Question: I got an assignment that i have to make a programm in Java that takes an Image.Creates 3 Buttons named(Align left,right and center).2 textfields Width and Height that i can input numbers there and a button resize.The 4 buttons(align left,right,center and resize) have to change the image place to left right or center and resize the image as the numbers were given respectively

I have written the code just for going left but i cant figure what to do...I also have no idea what to do on resizing...Can someone help me?
'''
import java.awt.*;
import javax.swing.*;
import java.awt.event.*;
import java.awt.Graphics;
import java.awt.image.BufferedImage;
import java.io.File;
import java.io.IOException;
import java.util.logging.Level;
import java.util.logging.Logger;
import javax.imageio.ImageIO;
import javax.swing.JPanel;
public class Destructor extends JFrame implements ActionListener {
private JButton red, blue, white, resize;
public Destructor(String title) {
super(title);
Container contentPane = this.getContentPane();
this.setDefaultCloseOperation(WindowConstants.EXIT_ON_CLOSE);
red = new JButton("Align Left");
//red.addActionListener(this);
blue = new JButton("Align Center");
blue.addActionListener(this);
white = new JButton("Align Right");
white.addActionListener(this);
//read the Image
// try {
// BufferedImage pic1 = ImageIO.read(new File("PewPew.jpg"));
//JLabel picLabel = new JLabel(new ImageIcon( pic1 ));
//add( picLabel );
ImageIcon pic1 = new ImageIcon("PewPew.jpg");
add(new JLabel(pic1));
// } catch (IOException ex) {
// handle exception...
// }
//Action LIsteners
//add the buttons to the frame
JPanel north = new JPanel();
north.add(red);
north.add(blue);
north.add(white);
contentPane.add(north, BorderLayout.NORTH);
//THe Under Panel
JPanel south = new JPanel();
south.setLocation(250, 30);
resize = new JButton("Resize");
JLabel Width = new JLabel("Width :");
JLabel Height = new JLabel("Height :");
//The text field
JTextField times = new JTextField();
JTextField times2 = new JTextField();
Width.setLabelFor(times);
Height.setLabelFor(times2);
Width.setLocation(120, 0);
south.add(Width);
south.add(times, BorderLayout.NORTH);
south.add(Height);
south.add(times2, BorderLayout.SOUTH);
south.add(resize);
contentPane.add(south, BorderLayout.SOUTH);
GridLayout lay2 = new GridLayout(3, 2);
south.setLayout(lay2);
//create a menu bar and attach it to this JFrame
JMenuBar menuBar = new JMenuBar();
this.setJMenuBar(menuBar);
JMenu fileMenu = new JMenu("Options");
menuBar.add(fileMenu);
JMenuItem redMenuItem = new JMenuItem("Reset");
fileMenu.add(redMenuItem);
}
//Trying to move the picture to the left
public void actionPerformed(ActionEvent a) {
contentPane.add(pic1, BorderLayout.NORTH);
}
public static void main(String[] args) {
Destructor f = new Destructor("Image App");
f.setSize(600, 600);
f.setVisible(true);
}
}
'''
Also i tried to change it a bit by changing the URL image loading with my image by doing
'imageLabel = new JLabel(new ImageIcon("PewPew.jpg"));' and it works too.The Resize is gonna be done kinda the same way that its aligned left though i should "link" the text field numbers right?I need to also make a setPreferedSize and somehow get the width and height of textfields?
'''
import java.awt.*;
import java.awt.event.*;
import java.net.MalformedURLException;
import java.net.URL;
import javax.swing.*;
/** @see http://stackoverflow.com/a/<PHONE>/230513 */
public class AlignImage extends JPanel {
private JPanel controlPanel = new JPanel();
private JLabel imageLabel;
public AlignImage() {
super(new GridLayout());
try {
imageLabel = new JLabel(new ImageIcon(new URL(
"http://sstatic.net/stackoverflow/img/logo.png")));
} catch (MalformedURLException ex) {
ex.printStackTrace(System.err);
}
this.add(imageLabel);
controlPanel.add(new JButton(new AbstractAction("Align Left") {
@Override
public void actionPerformed(ActionEvent e) {
align(JLabel.LEFT);
}
}));
controlPanel.add(new JButton(new AbstractAction("Align Center") {
@Override
public void actionPerformed(ActionEvent e) {
align(JLabel.CENTER);
}
}));
controlPanel.add(new JButton(new AbstractAction("Align Right") {
@Override
public void actionPerformed(ActionEvent e) {
align(JLabel.RIGHT);
}
}));
}
@Override
public Dimension getPreferredSize() {
int w = 3 * imageLabel.getIcon().getIconWidth() / 2;
int h = 3 * imageLabel.getIcon().getIconHeight() / 2;
System.out.println(w + " " + h);
return new Dimension(w, h);
}
private void align(int alignment) {
imageLabel.setHorizontalAlignment(alignment);
}
public static void main(String[] args) {
EventQueue.invokeLater(new Runnable() {
@Override
public void run() {
JFrame f = new JFrame("Align Left");
f.setDefaultCloseOperation(WindowConstants.EXIT_ON_CLOSE);
AlignImage ai = new AlignImage();
f.add(ai, BorderLayout.CENTER);
f.add(ai.controlPanel, BorderLayout.NORTH);
f.pack();
f.setLocationRelativeTo(null);
f.setVisible(true);
JFrame f1 = new JFrame("Align Center");
f1.setDefaultCloseOperation(WindowConstants.EXIT_ON_CLOSE);
JFrame f2 = new JFrame("Align Right");
f.setDefaultCloseOperation(WindowConstants.EXIT_ON_CLOSE);
f2.add(ai, BorderLayout.CENTER);
f2.add(ai.controlPanel, BorderLayout.NORTH);
f2.pack();
f2.setLocationRelativeTo(null);
f2.setVisible(true);
f1.add(ai, BorderLayout.CENTER);
f1.add(ai.controlPanel, BorderLayout.NORTH);
f1.pack();
f1.setLocationRelativeTo(null);
f1.setVisible(true);
;
}
});
}
}
'''
Edit 2: I made a programm that comes closer to what i need to do.I try to add the menu too like the original programm MenuBar menuBar = new JMenuBar();
'''
this.setJMenuBar(menuBar);
JMenu fileMenu = new JMenu("Options");
menuBar.add(fileMenu);
JMenuItem redMenuItem = new JMenuItem("Reset");
fileMenu.add(redMenuItem);
'''
and i get an error that does not recognize this.setJMenuBar.Also i tried many ways and i cant make the 3 buttons go north and the resize and textfields go south...What i am doing wrong?Code:
'''
import java.awt.*;
import java.awt.event.*;
import java.net.MalformedURLException;
import java.net.URL;
import javax.swing.*;
/** @see http://stackoverflow.com/a/<PHONE>/230513 */
public class AlignImage extends JPanel {
private JPanel controlPanel = new JPanel();
private JLabel imageLabel;
public AlignImage() {
super(new GridLayout());
imageLabel = new JLabel(new ImageIcon("PewPew.jpg"));
this.add(imageLabel);
controlPanel.add(new JButton(new AbstractAction("Align Left") {
@Override
public void actionPerformed(ActionEvent e) {
align(JLabel.LEFT);
}
}));
controlPanel.add(new JButton(new AbstractAction("Align Center") {
@Override
public void actionPerformed(ActionEvent e) {
align(JLabel.CENTER);
}
}));
controlPanel.add(new JButton(new AbstractAction("Align Right") {
@Override
public void actionPerformed(ActionEvent e) {
align(JLabel.RIGHT);
}
}));
JPanel south= new JPanel();
JButton resize=new JButton("Resize");
JLabel Width = new JLabel("Width :");
JLabel Height = new JLabel("Height :");
//The text field
JTextField times= new JTextField();
JTextField times2= new JTextField();
Width.setLabelFor(times);
Height.setLabelFor(times2);
south.add(Width);
south.add(times, BorderLayout.NORTH);
south.add(Height);
south.add(times2, BorderLayout.SOUTH);
south.add(resize);
controlPanel.add(south, BorderLayout.SOUTH);
GridLayout lay2 = new GridLayout(3,2); south.setLayout(lay2);
JMenuBar menuBar = new JMenuBar();
}
@Override
public Dimension getPreferredSize() {
int w = 3 * imageLabel.getIcon().getIconWidth() / 2;
int h = 3 * imageLabel.getIcon().getIconHeight() / 2;
System.out.println(w + " " + h);
return new Dimension(w, h);
}
private void align(int alignment) {
imageLabel.setHorizontalAlignment(alignment);
}
public static void main(String[] args) {
EventQueue.invokeLater(new Runnable() {
@Override
public void run() {
JFrame f = new JFrame("Align Left");
f.setDefaultCloseOperation(WindowConstants.EXIT_ON_CLOSE);
AlignImage ai = new AlignImage();
f.add(ai, BorderLayout.CENTER);
f.add(ai.controlPanel, BorderLayout.NORTH);
f.pack();
f.setLocationRelativeTo(null);
f.setVisible(true);
JFrame f1 = new JFrame("Align Center");
f1.setDefaultCloseOperation(WindowConstants.EXIT_ON_CLOSE);
JFrame f2 = new JFrame("Align Right");
f2.setDefaultCloseOperation(WindowConstants.EXIT_ON_CLOSE);
f2.add(ai, BorderLayout.CENTER);
f2.add(ai.controlPanel, BorderLayout.NORTH);
f2.pack();
f2.setLocationRelativeTo(null);
f2.setVisible(true);
f1.add(ai, BorderLayout.CENTER);
f1.add(ai.controlPanel, BorderLayout.NORTH);
f1.pack();
f1.setLocationRelativeTo(null);
f1.setVisible(true);
JFrame f3 = new JFrame("Res");
f3.setDefaultCloseOperation(WindowConstants.EXIT_ON_CLOSE);
f3.add(ai, BorderLayout.CENTER);
f3.add(ai.controlPanel, BorderLayout.SOUTH);
f3.pack();
f3.setLocationRelativeTo(null);
f3.setVisible(true);
}
});
}
}
'''
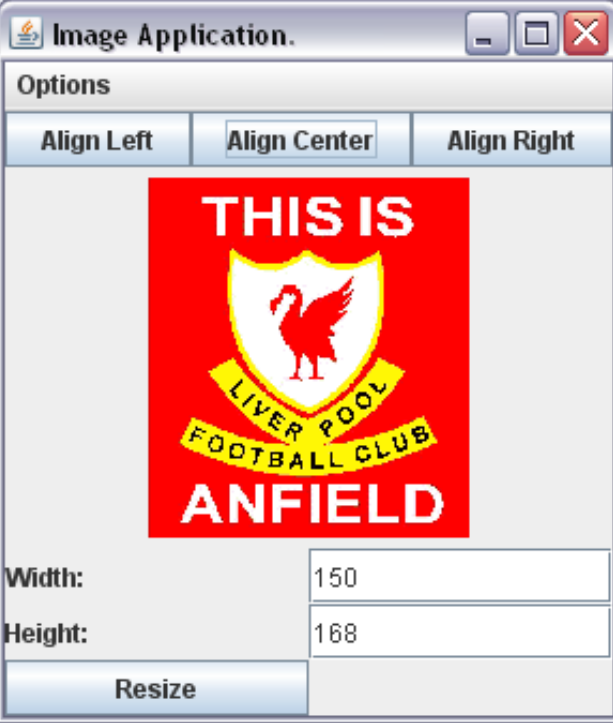
Answer: Two approaches are common:
- Given a suitable <URL>' to render the 'Image' at the desired coordinates. Scaling is automatic. Left alignment is easy:'''
int w = Integer.valueOf(width.getText()); // formerly times
int h = Integer.valueOf(height.getText()); // formerly times2
g.drawImage(image, 0, 0, w, h, null);
'''
Center, right and exception handling are left as an exercise.
Addendum: The <URL> below illustrates the first approach for a single alignment; try adding the other two buttons using the existing button as a guide.
'''
import java.awt.*;
import java.awt.event.*;
import java.net.MalformedURLException;
import java.net.URL;
import javax.swing.*;
/** @see http://stackoverflow.com/a/<PHONE>/230513 */
public class AlignImage extends JPanel {
private JPanel controlPanel = new JPanel();
private JLabel imageLabel;
public AlignImage() {
super(new GridLayout());
try {
imageLabel = new JLabel(new ImageIcon(new URL(
"http://sstatic.net/stackoverflow/img/logo.png")));
} catch (MalformedURLException ex) {
ex.printStackTrace(System.err);
}
this.add(imageLabel);
controlPanel.add(new JButton(new AbstractAction("Align Left") {
@Override
public void actionPerformed(ActionEvent e) {
align(JLabel.LEFT);
}
}));
}
@Override
public Dimension getPreferredSize() {
int w = 3 * imageLabel.getIcon().getIconWidth() / 2;
int h = 3 * imageLabel.getIcon().getIconHeight() / 2;
System.out.println(w + " " + h);
return new Dimension(w, h);
}
private void align(int alignment) {
imageLabel.setHorizontalAlignment(alignment);
}
public static void main(String[] args) {
EventQueue.invokeLater(new Runnable() {
@Override
public void run() {
JFrame f = new JFrame("Align Left");
f.setDefaultCloseOperation(WindowConstants.EXIT_ON_CLOSE);
AlignImage ai = new AlignImage();
f.add(ai, BorderLayout.CENTER);
f.add(ai.controlPanel, BorderLayout.SOUTH);
f.pack();
f.setLocationRelativeTo(null);
f.setVisible(true);
}
});
}
}
'''